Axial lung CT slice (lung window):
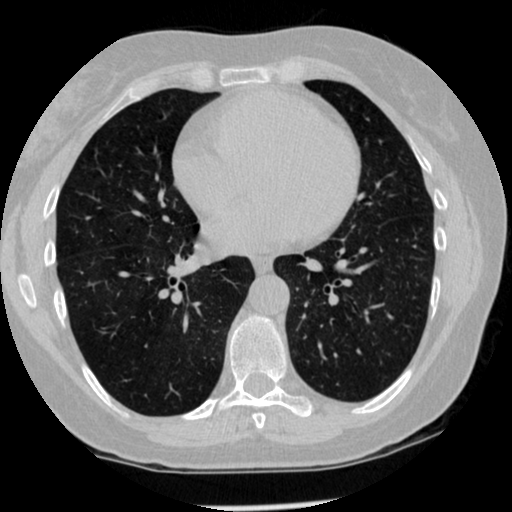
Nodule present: no